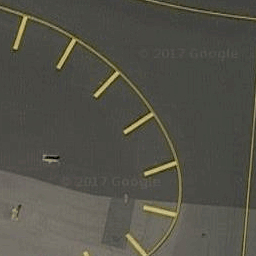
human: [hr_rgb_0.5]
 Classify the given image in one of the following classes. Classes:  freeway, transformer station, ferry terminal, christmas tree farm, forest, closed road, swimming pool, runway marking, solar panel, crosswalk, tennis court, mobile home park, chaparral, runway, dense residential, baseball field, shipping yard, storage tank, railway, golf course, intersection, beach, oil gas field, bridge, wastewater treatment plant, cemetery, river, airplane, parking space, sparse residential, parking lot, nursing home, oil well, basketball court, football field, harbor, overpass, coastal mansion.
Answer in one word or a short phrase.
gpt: runway marking